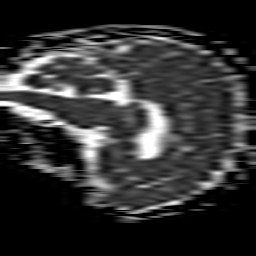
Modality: ADC
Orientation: sagittal
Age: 62
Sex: female
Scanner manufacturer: philips
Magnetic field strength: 1.5 T
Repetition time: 3.403 s
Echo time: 0.09411 s